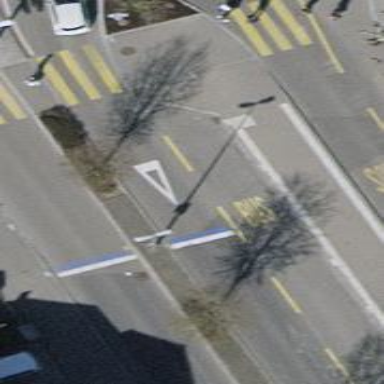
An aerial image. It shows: Public transport stop position.